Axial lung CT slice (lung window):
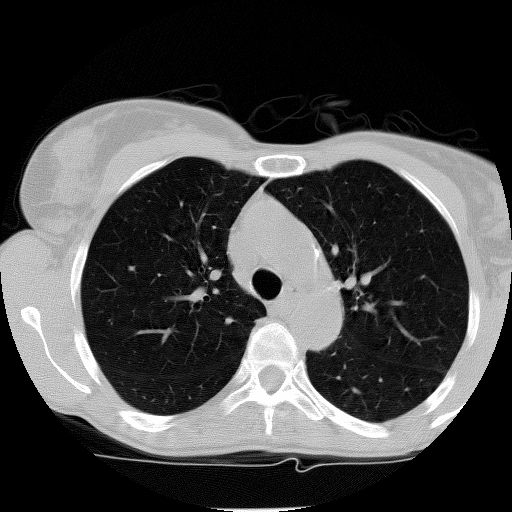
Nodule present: no